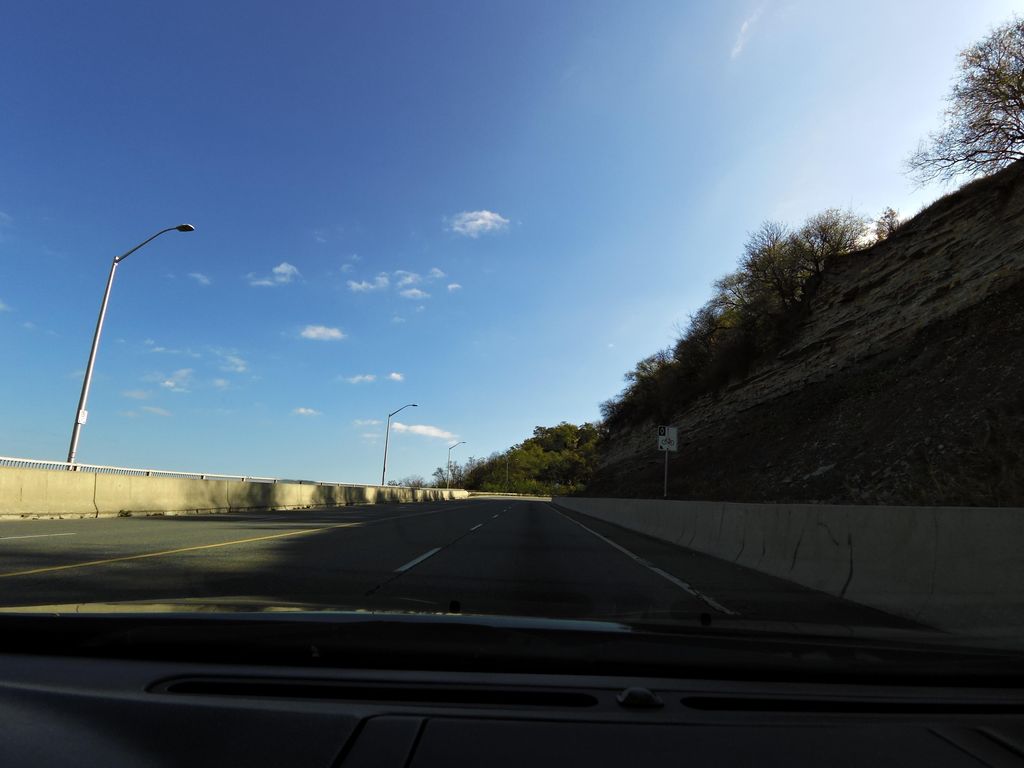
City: hamilton